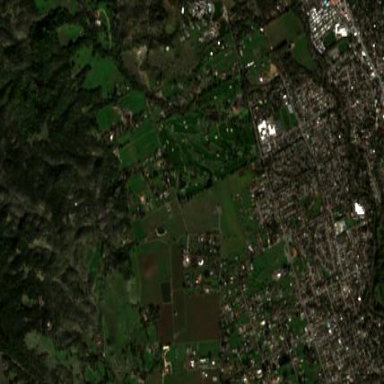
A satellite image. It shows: Golf course.